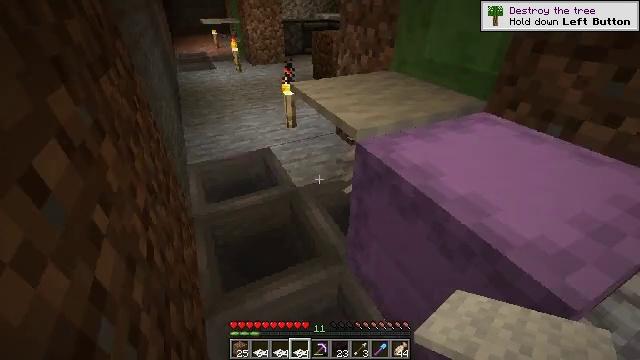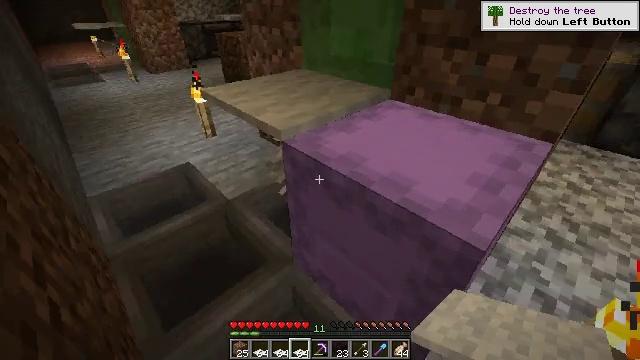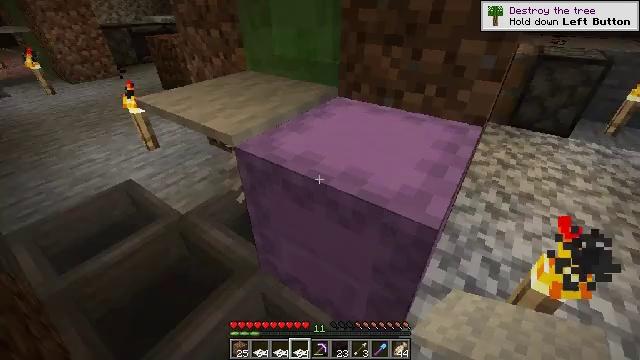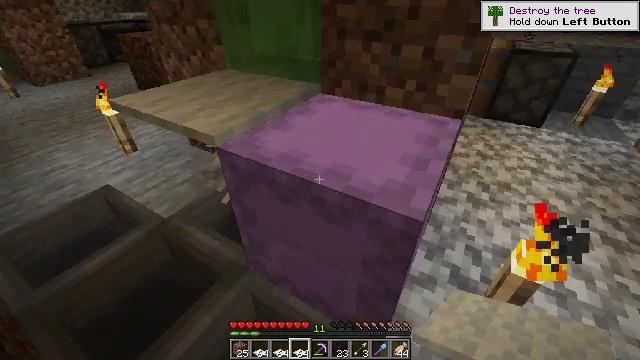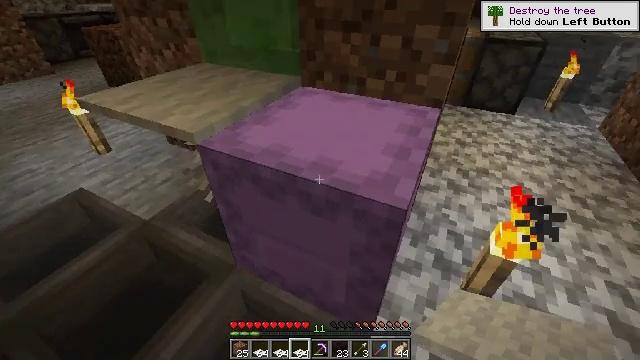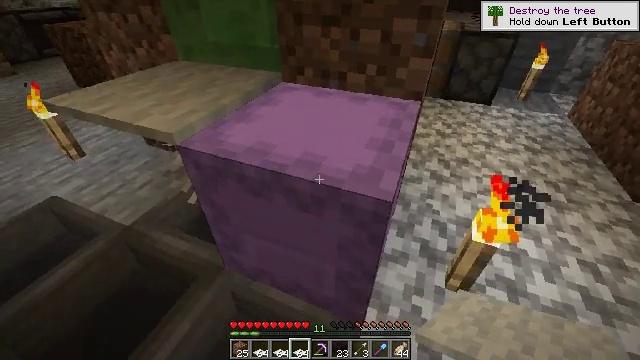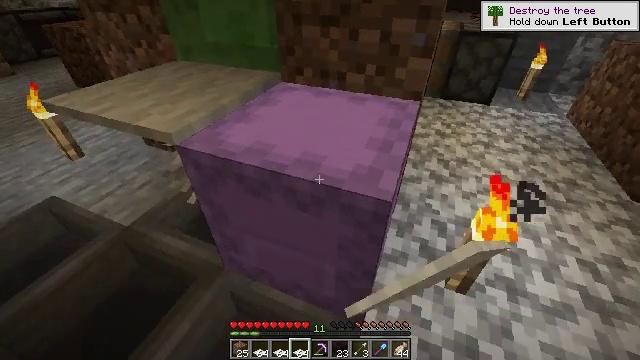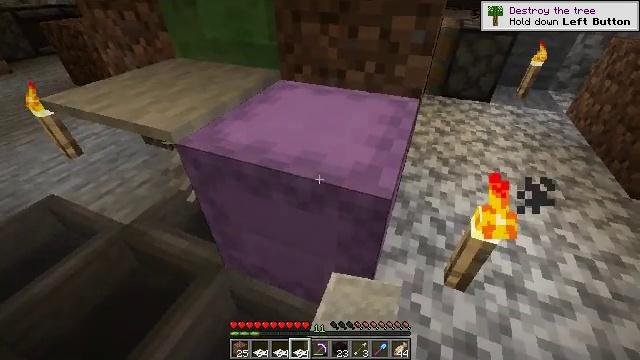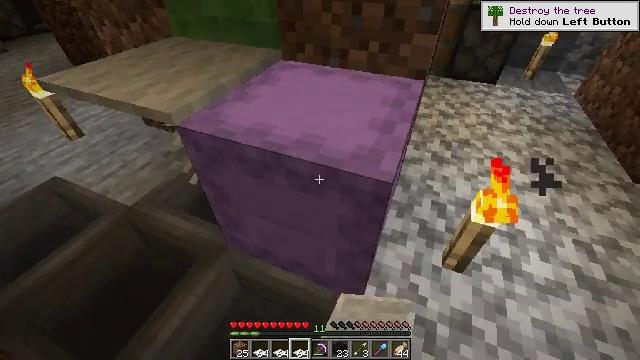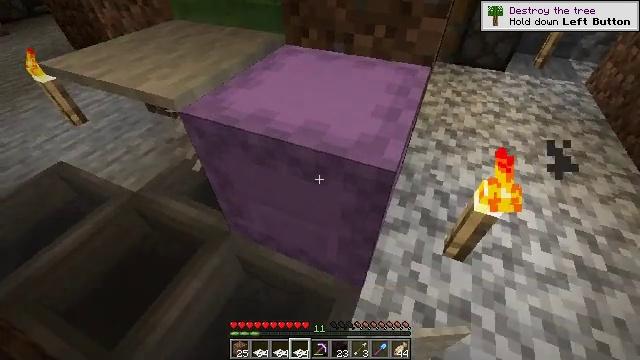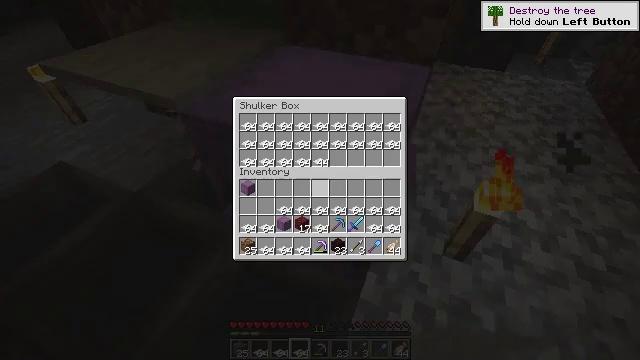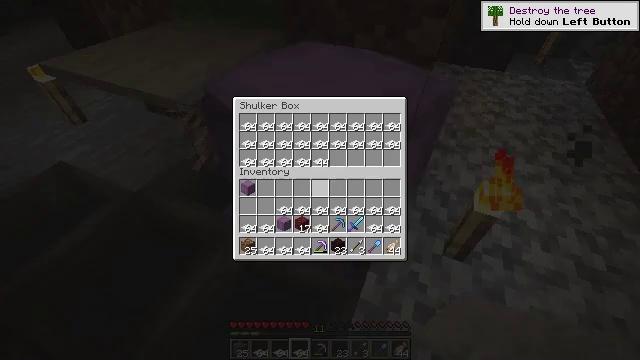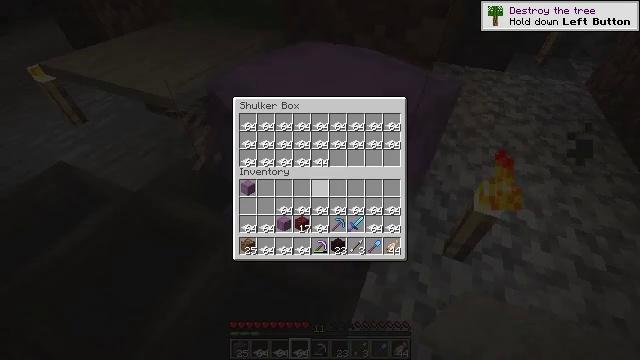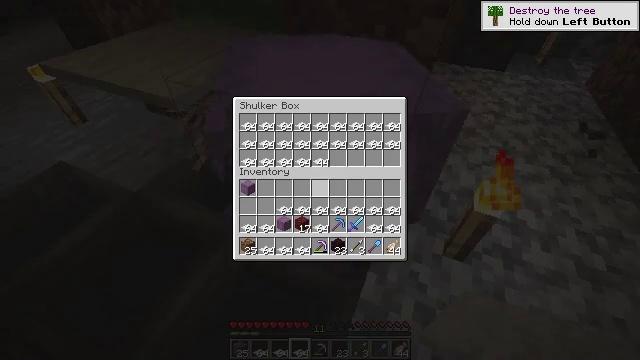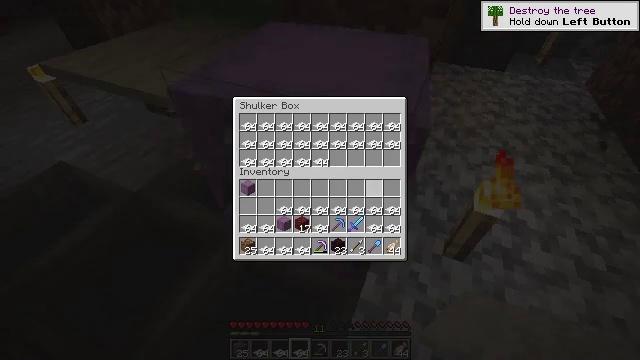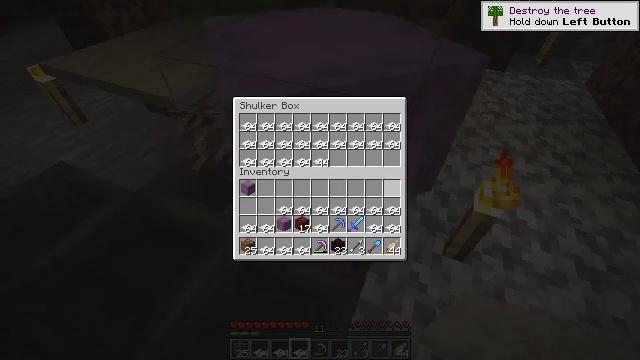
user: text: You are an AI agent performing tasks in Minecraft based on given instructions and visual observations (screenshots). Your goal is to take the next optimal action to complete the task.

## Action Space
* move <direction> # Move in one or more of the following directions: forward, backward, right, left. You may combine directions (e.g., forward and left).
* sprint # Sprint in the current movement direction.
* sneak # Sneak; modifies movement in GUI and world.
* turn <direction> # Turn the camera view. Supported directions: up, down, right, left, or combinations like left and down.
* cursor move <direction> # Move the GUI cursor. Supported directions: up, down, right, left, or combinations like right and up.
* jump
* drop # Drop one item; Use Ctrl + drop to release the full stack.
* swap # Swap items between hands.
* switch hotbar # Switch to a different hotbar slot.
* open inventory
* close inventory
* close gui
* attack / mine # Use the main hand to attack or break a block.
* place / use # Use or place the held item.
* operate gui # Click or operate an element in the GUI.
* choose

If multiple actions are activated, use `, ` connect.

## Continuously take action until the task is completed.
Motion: motion action
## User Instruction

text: Break the shulker box to collect it.
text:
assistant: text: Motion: turn right
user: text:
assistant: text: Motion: turn right
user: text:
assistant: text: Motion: turn right
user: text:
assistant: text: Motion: turn right and down
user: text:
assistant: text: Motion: turn right, use / place
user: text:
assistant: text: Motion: use / place
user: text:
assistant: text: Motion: use / place
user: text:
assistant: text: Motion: turn down
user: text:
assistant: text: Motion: turn down
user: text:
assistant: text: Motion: open gui
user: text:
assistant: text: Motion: no_op
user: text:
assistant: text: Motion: no_op
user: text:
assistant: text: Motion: sneak
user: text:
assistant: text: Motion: sneak, cursor move right
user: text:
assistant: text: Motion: sneak, cursor move right
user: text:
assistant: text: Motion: sneak, cursor move down
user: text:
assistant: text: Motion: sneak
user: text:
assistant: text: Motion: sneak, cursor move down
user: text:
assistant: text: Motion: sneak
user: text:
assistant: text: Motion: sneak, choose
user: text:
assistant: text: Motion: sneak, choose
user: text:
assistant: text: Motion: sneak, cursor move down
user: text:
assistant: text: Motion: sneak
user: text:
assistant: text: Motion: sneak, choose
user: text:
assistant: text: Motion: sneak, choose
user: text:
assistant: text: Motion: sneak, cursor move left
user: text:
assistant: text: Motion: sneak, choose
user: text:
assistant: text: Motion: sneak, choose
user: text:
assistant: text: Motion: sneak, cursor move up, choose
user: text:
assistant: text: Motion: sneak